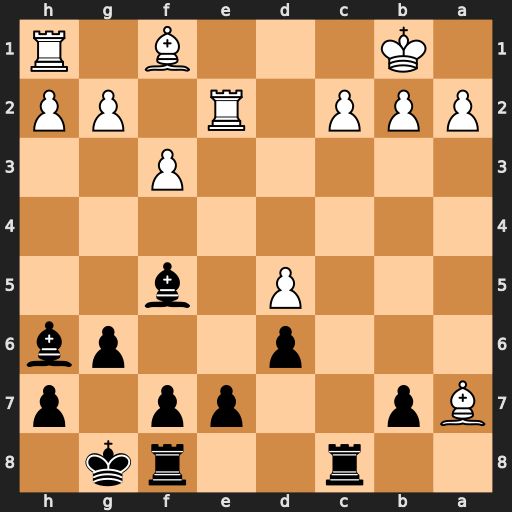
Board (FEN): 2r2rk1/Bp2pp1p/3p2pb/3P1b2/8/5P2/PPP1R1PP/1K3B1R
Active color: b
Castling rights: -
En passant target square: -
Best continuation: Rxc2 Rxc2 Rc8